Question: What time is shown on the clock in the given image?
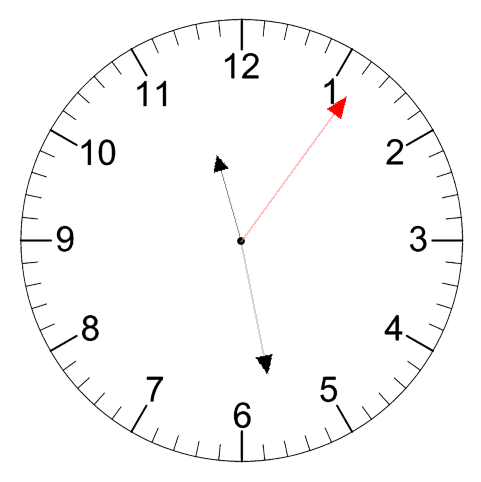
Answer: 11:28:06